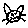
Label: cat